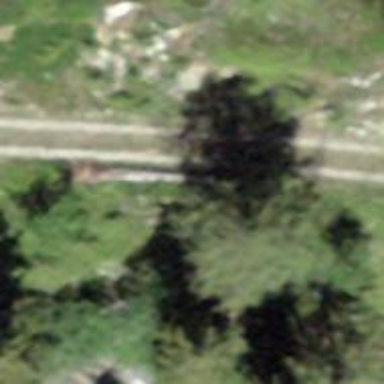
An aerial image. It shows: Excellent visibility ground track with grade3 track type.